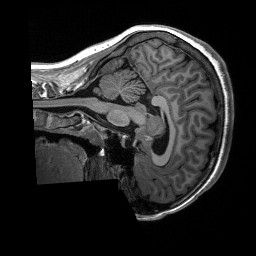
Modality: T1w
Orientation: sagittal
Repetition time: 8 s
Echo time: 0.066 s